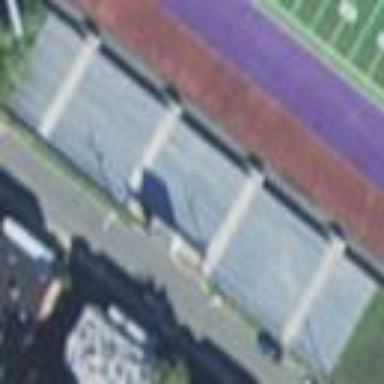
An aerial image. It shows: Bleachers on leisure land.